Question: With data that looks like this:
'''
Subcategory Title Value
Sub1 Name1 2
Sub1 Name2 5
Sub2 Name3 4
Sub2 Name4 1
Sub3 Name5 2
Sub3 Name6 7
Sub4 Name1 7
Sub4 Name2 5
Sub5 Name3 4
Sub5 Name4 3
Sub6 Name5 9
Sub6 Name6 1
... ... ...
'''
I can make a graph that looks like this:

Using this code: 'p <- ggplot(data=dat, aes(x=Title, y=Value, fill=Subcategory)) + geom_bar(position="stack", stat="identity") + coord_flip()'
How do I present the data using facets instead of a stacked bar, as Mr. Hadley did in his geom_bar example? <URL> I'm a bit lost where it comes to facets and ~ notation, so I'm mostly looking for examples to help me understand. If you know of other good examples, please share.
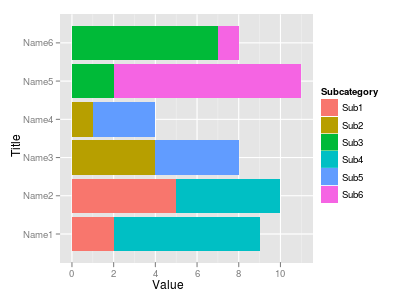
Answer: '''
p <- ggplot(data=dat, aes(Title, Value))
+ geom_bar(position="stack", stat="identity")
+ coord_flip() + facet_wrap(~Subcategory)
'''
You don't need to specify x and y. aes() assumes that they are provided in that order. If you're faceting, you generally don't fill by the facet otherwise things will look the same.